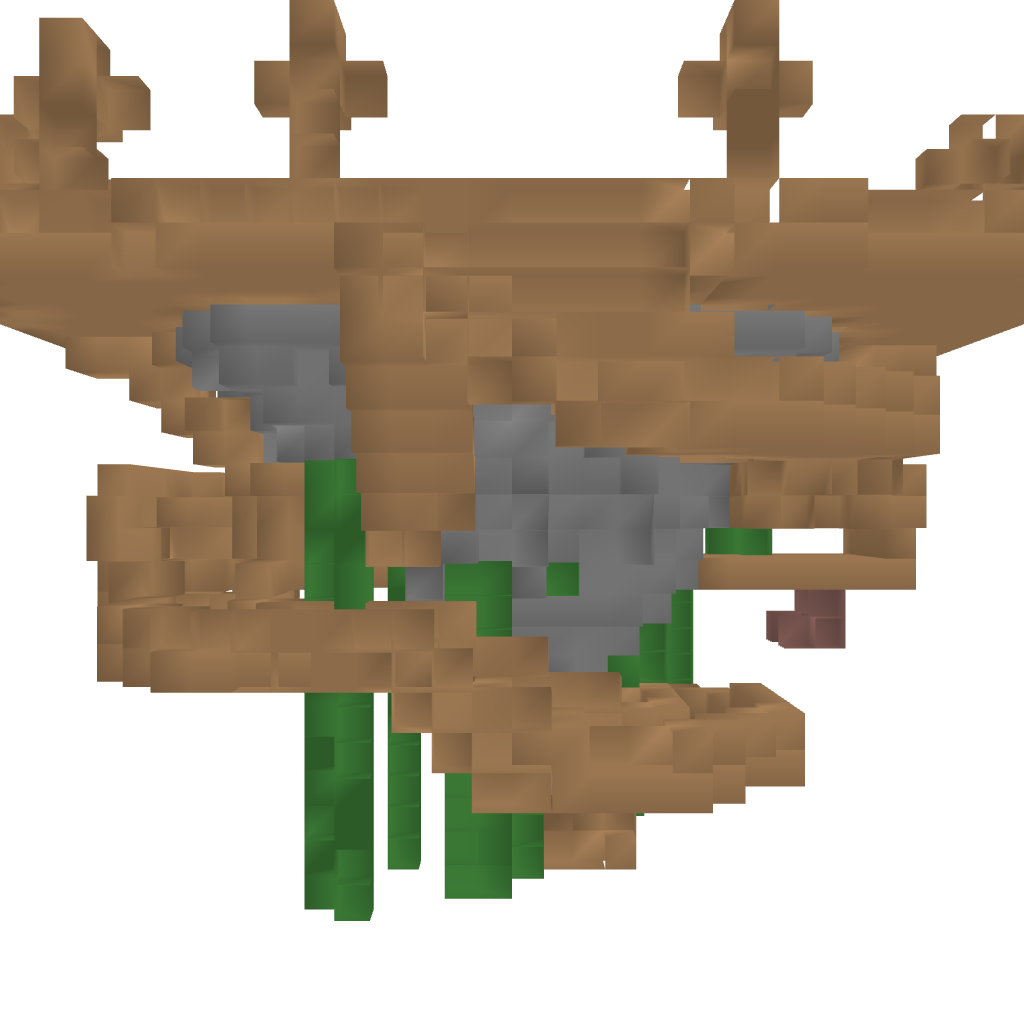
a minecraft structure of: Floating island with stairs! high quality